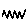
Label: zigzag